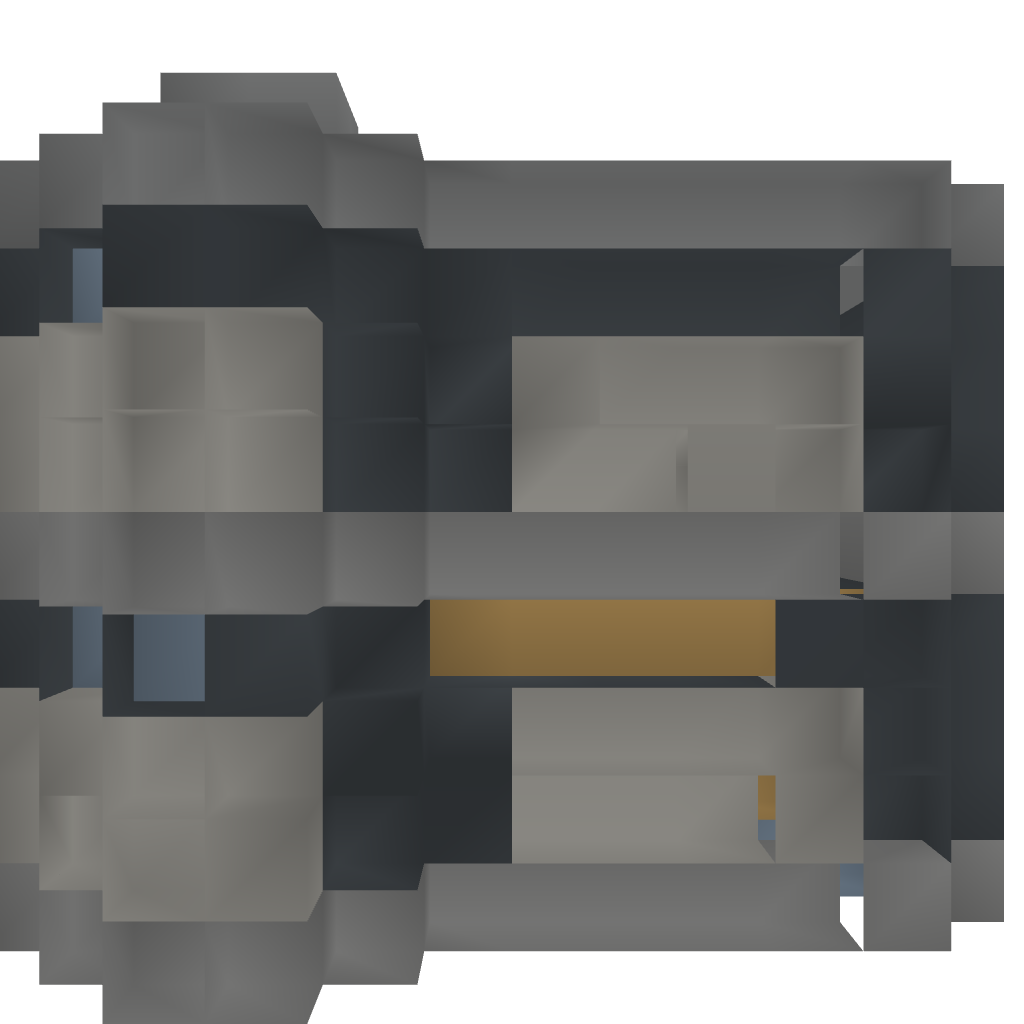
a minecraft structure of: Modern House